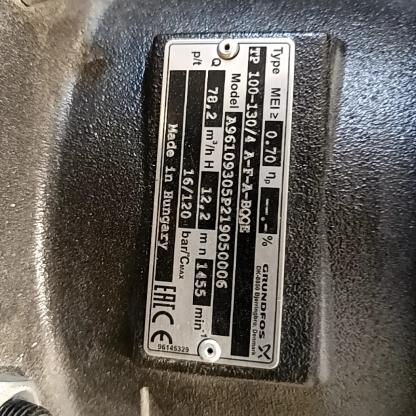
Klasa: tabliczka-znamionowa